Field crop: maize
Growth stage: 2
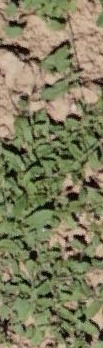
Species: convolvulus